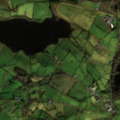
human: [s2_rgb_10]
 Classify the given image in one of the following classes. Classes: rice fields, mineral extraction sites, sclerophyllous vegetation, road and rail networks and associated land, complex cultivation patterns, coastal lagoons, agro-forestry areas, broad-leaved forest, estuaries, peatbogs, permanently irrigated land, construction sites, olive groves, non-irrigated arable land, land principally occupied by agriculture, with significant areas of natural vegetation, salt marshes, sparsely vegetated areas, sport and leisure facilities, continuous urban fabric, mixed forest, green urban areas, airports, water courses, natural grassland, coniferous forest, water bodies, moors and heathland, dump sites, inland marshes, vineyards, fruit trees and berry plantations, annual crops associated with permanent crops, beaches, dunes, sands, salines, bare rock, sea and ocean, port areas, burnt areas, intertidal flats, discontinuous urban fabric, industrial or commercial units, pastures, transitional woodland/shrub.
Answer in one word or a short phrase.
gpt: pastures, land principally occupied by agriculture, with significant areas of natural vegetation, mixed forest, water bodies